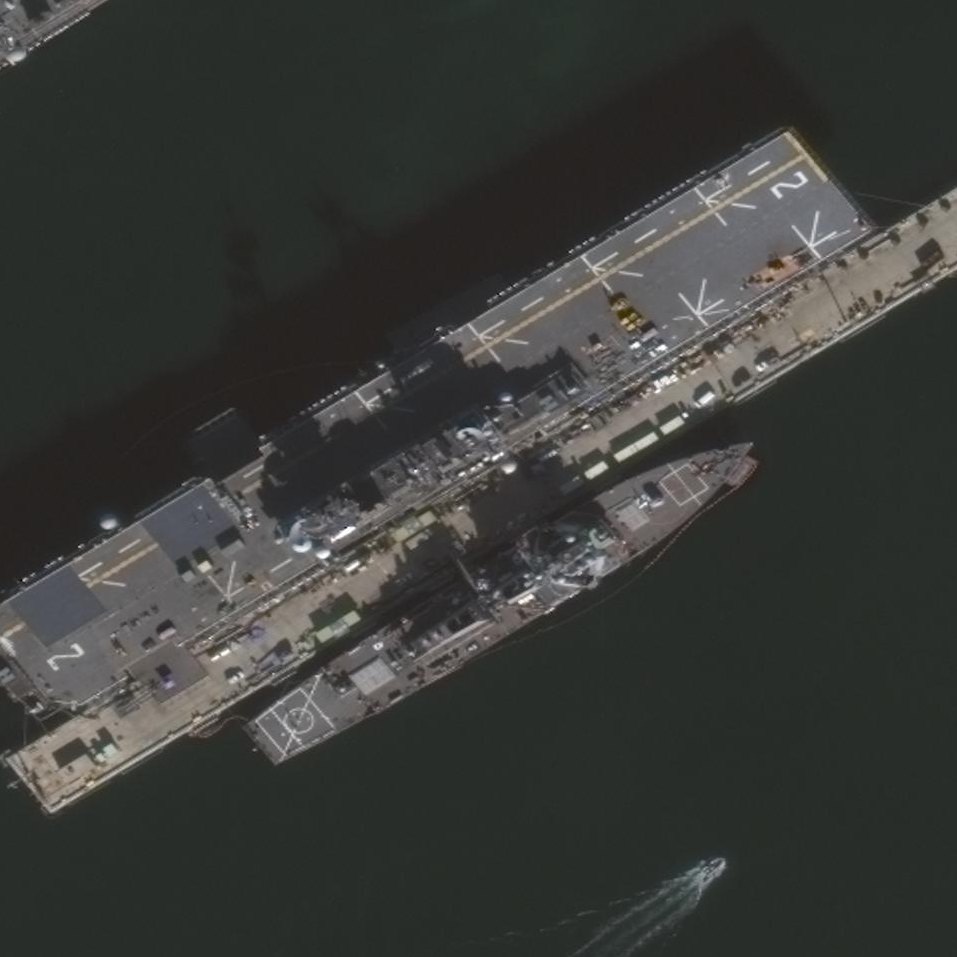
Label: assault